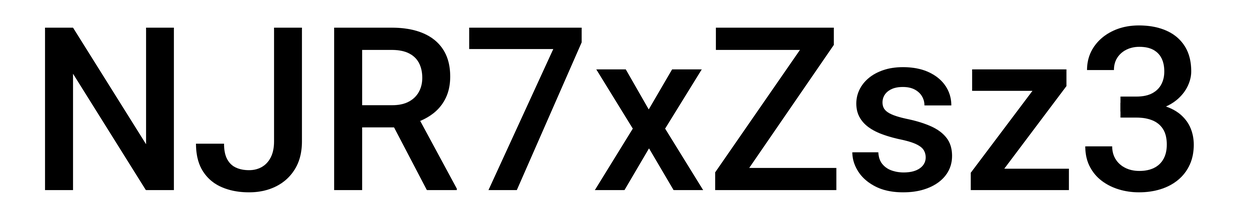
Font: Roboto_Medium